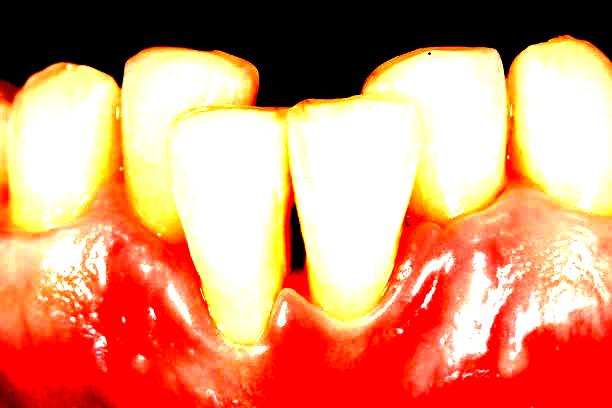
Condition: Gingivitis